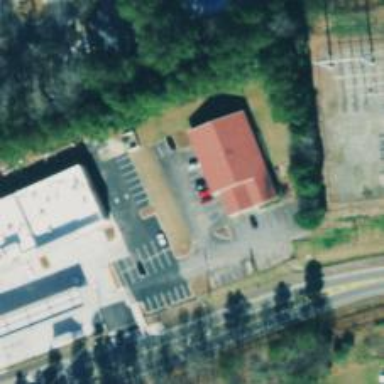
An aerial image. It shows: Veterinary facility.